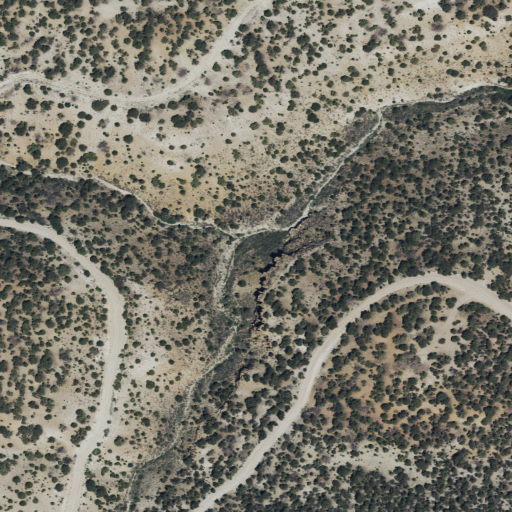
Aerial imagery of valley in Utah named Twin Hollow containing evergreen forest, shrub, open development, low intensity development, and medium intensity development